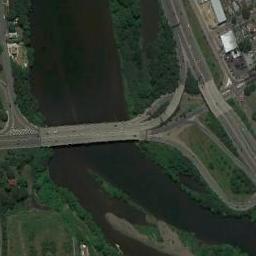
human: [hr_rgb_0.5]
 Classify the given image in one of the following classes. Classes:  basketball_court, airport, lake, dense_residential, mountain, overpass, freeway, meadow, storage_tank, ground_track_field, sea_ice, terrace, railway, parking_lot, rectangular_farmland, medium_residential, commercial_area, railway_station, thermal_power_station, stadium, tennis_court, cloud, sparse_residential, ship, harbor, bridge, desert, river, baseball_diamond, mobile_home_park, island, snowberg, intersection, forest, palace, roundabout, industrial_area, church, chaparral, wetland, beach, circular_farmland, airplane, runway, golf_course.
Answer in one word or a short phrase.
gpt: bridge